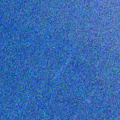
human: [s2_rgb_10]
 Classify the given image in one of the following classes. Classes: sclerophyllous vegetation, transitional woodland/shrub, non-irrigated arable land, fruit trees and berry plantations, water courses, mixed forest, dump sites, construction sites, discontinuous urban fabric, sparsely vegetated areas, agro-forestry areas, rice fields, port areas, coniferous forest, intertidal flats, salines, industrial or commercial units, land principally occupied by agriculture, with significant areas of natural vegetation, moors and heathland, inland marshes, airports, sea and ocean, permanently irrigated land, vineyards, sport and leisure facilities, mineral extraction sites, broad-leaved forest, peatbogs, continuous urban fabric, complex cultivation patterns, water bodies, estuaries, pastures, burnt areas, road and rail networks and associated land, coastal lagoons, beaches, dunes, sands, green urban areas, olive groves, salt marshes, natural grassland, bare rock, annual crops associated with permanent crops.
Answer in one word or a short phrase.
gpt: sea and ocean